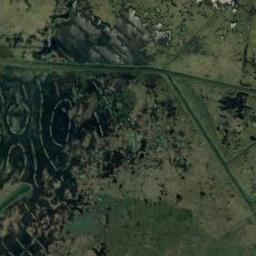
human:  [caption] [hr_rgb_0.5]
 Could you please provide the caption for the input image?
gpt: The surface of the lake in a wetland is covered with a large dense dark green and light green mixed plants .

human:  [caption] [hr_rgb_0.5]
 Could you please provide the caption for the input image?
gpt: Half of the area in this wetland is bare land .

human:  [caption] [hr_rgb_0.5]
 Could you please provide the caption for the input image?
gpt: The wetland consists of bare land, Green plants, Dry plants and water .

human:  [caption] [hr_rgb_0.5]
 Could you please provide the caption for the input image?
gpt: There are many different areas of water surrounded by wetlands .

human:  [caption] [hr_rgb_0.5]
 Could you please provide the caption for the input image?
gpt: There are many green areas and some water areas on the wetland .